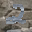
Label: 2